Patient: sex F, age 35
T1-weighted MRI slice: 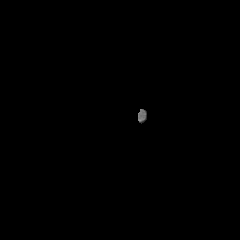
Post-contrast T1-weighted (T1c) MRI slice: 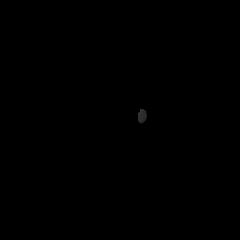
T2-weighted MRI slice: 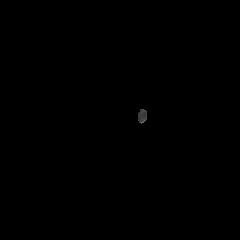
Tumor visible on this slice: no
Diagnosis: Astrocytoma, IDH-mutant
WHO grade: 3